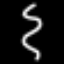
Label: squiggle